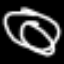
Label: donut